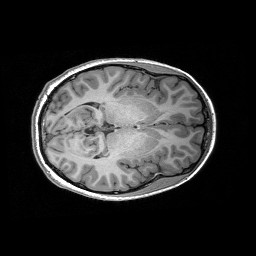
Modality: T1w
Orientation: axial
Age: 16
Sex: female
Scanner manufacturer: siemens
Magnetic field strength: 3 T
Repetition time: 2.53 s
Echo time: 0.00297 s